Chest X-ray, PA view. Patient: 30 years old, sex F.
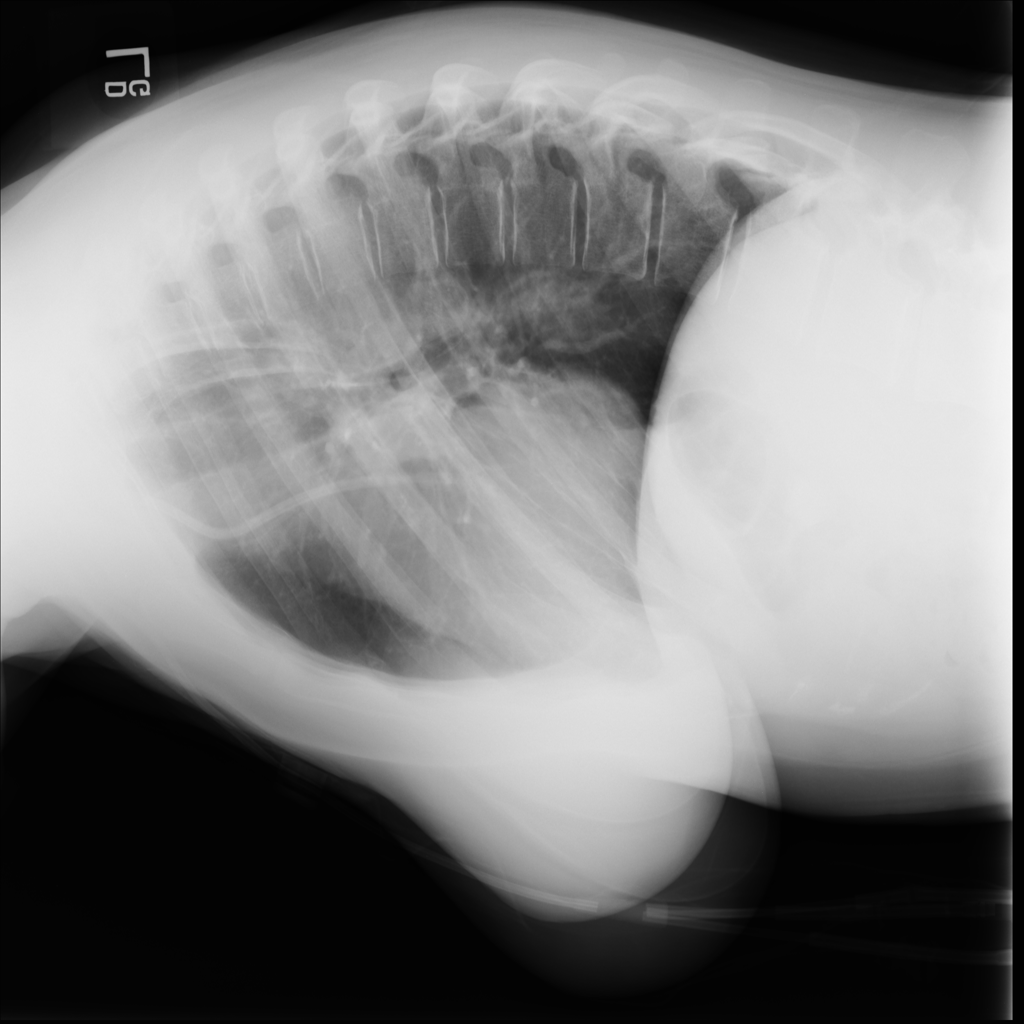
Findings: No Finding